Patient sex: F
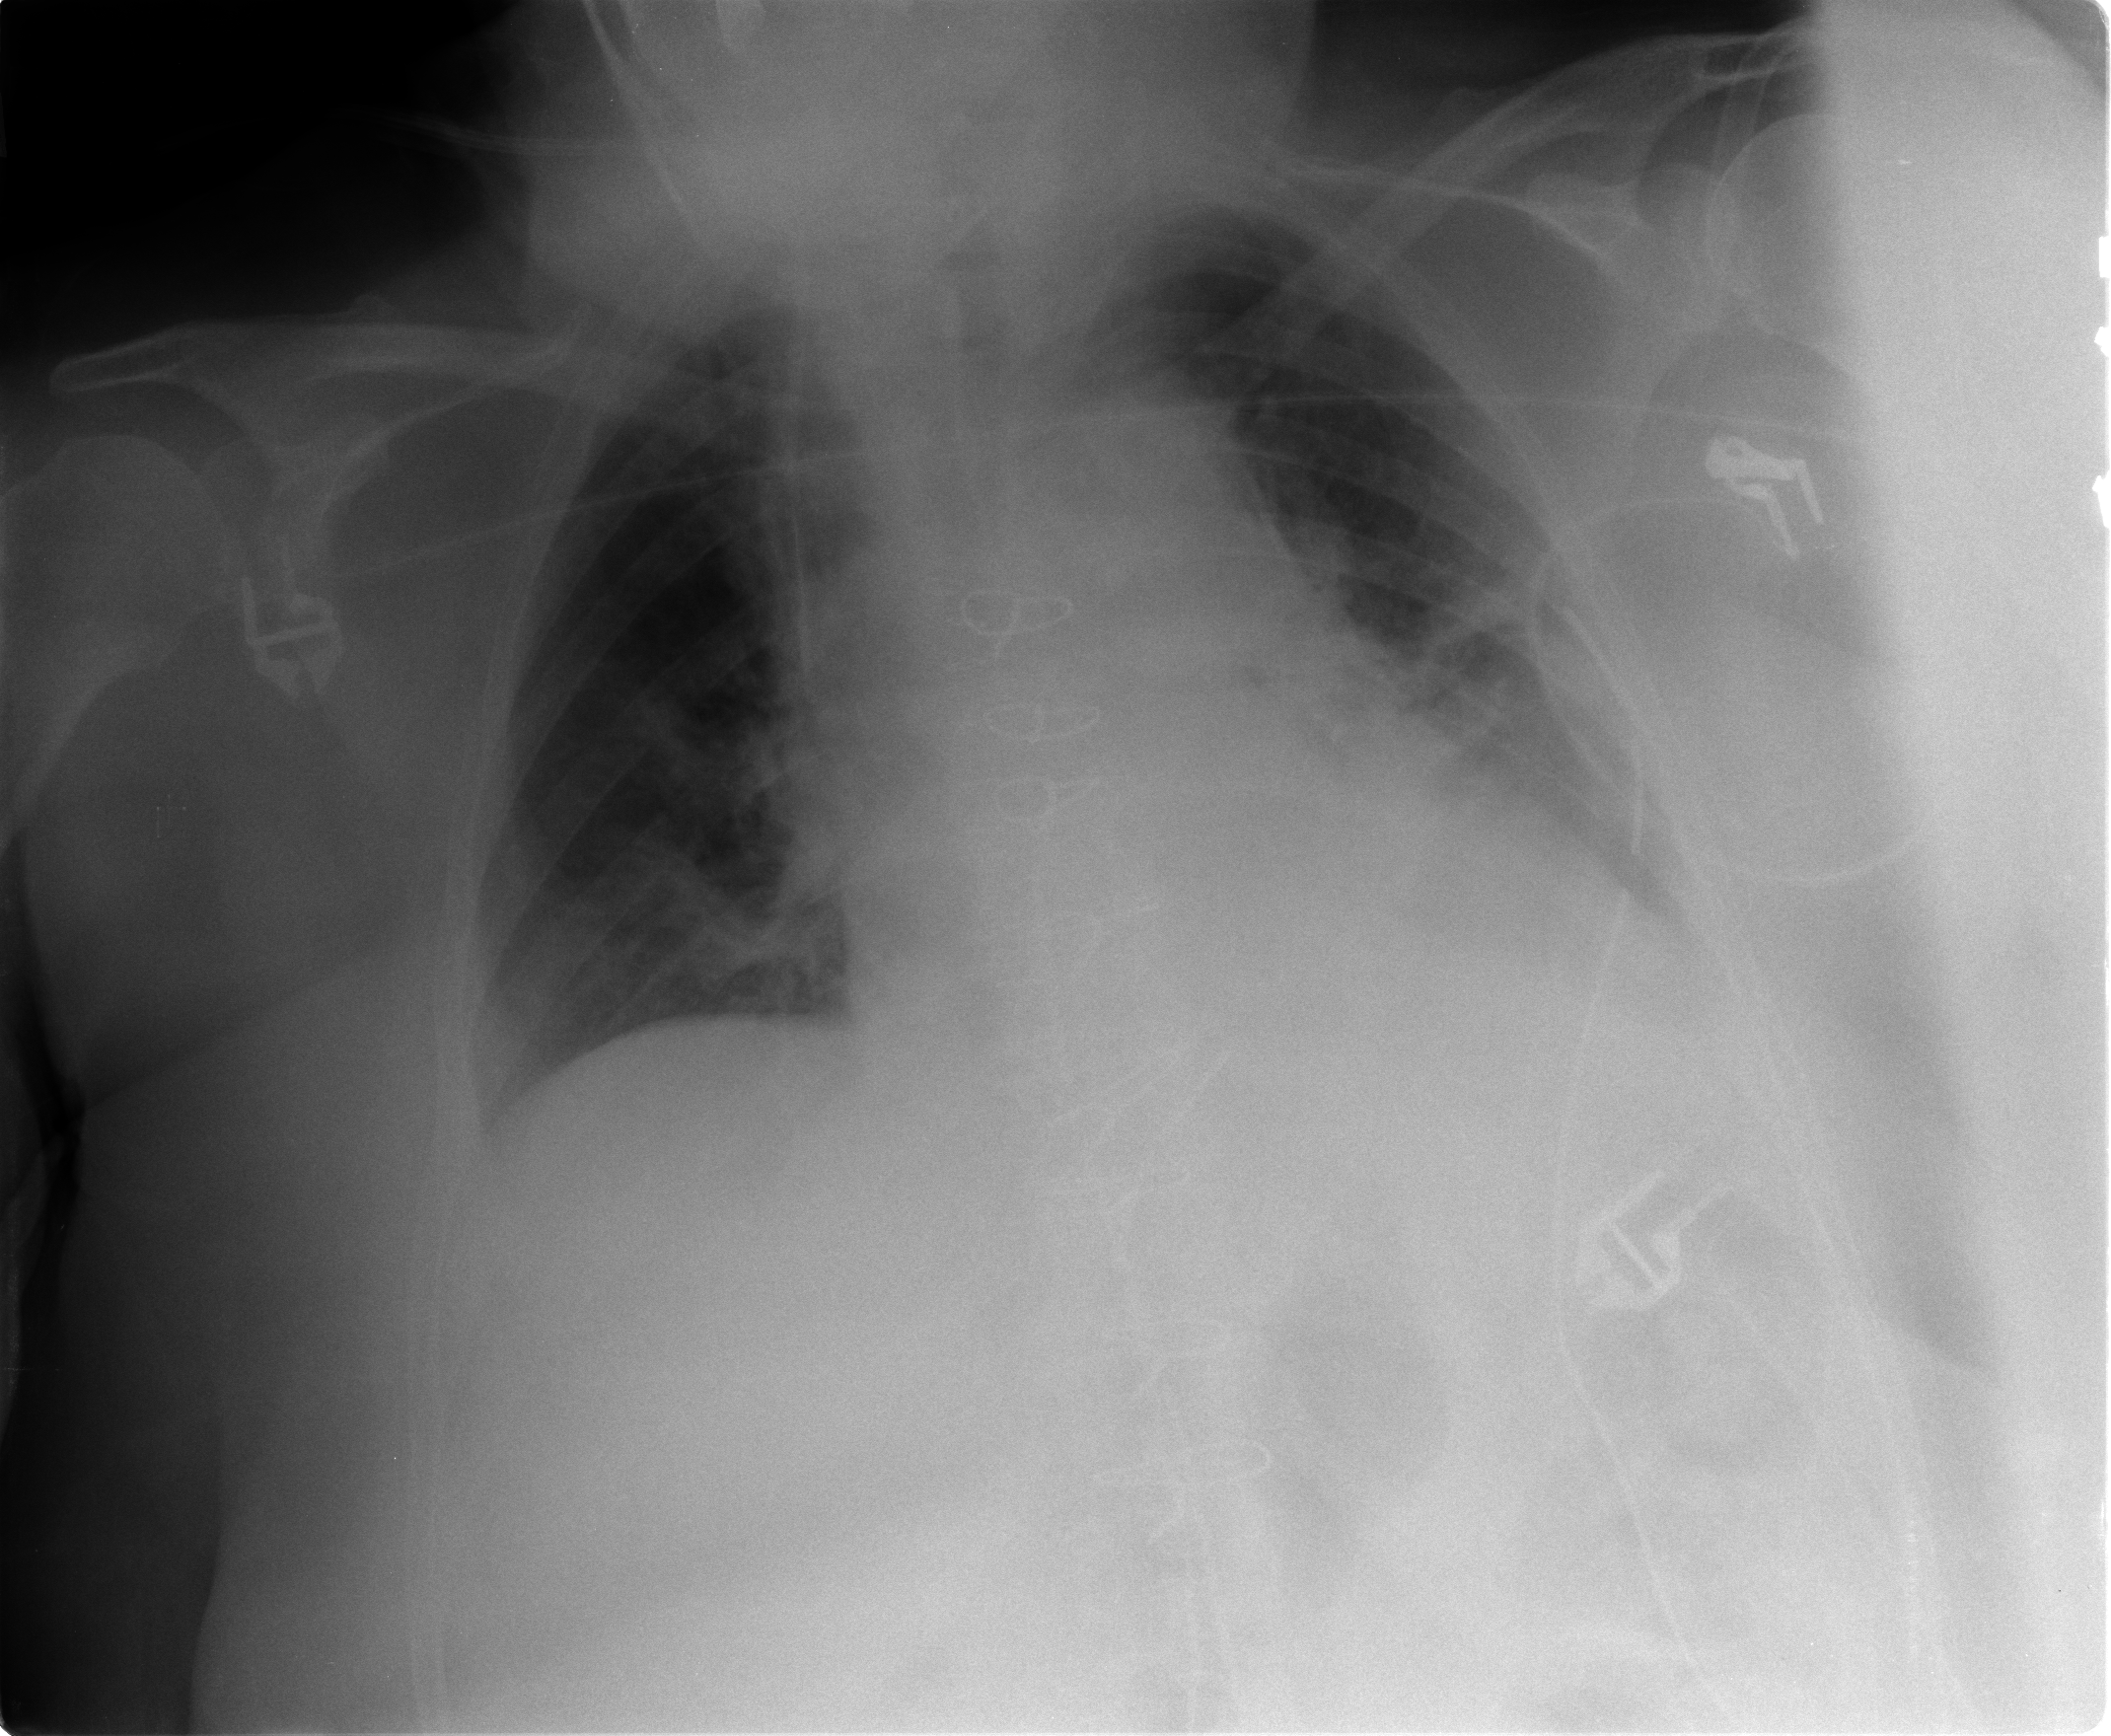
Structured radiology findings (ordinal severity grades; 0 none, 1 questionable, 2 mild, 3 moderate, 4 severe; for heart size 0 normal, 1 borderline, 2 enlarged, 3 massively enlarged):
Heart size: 1
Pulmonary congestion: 2
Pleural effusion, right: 0
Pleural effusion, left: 2
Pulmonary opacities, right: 0
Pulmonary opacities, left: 1
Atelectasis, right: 0
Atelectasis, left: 2